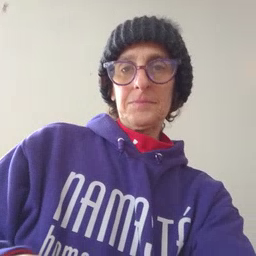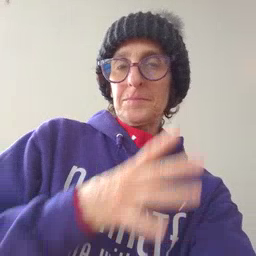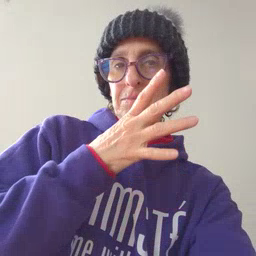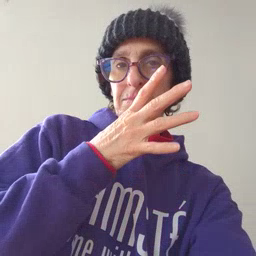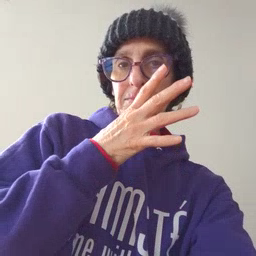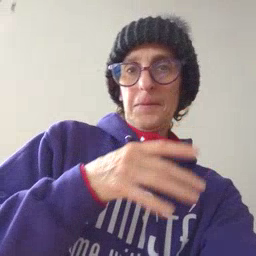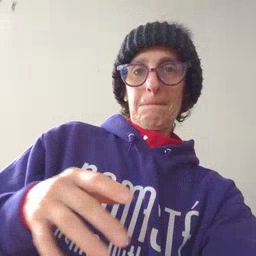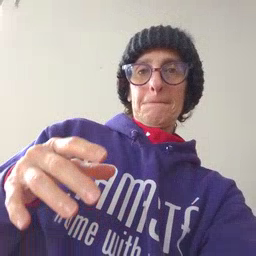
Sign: mom